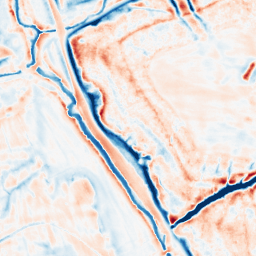
Category: edge_preserving
Decomposition family: bilateral
Decomposition parameters: d: 21
sigma_color: 150
sigma_space: 50
Upsampling method: bilinear
Upsampling parameters: scale: 2
Upsampling scale: 2